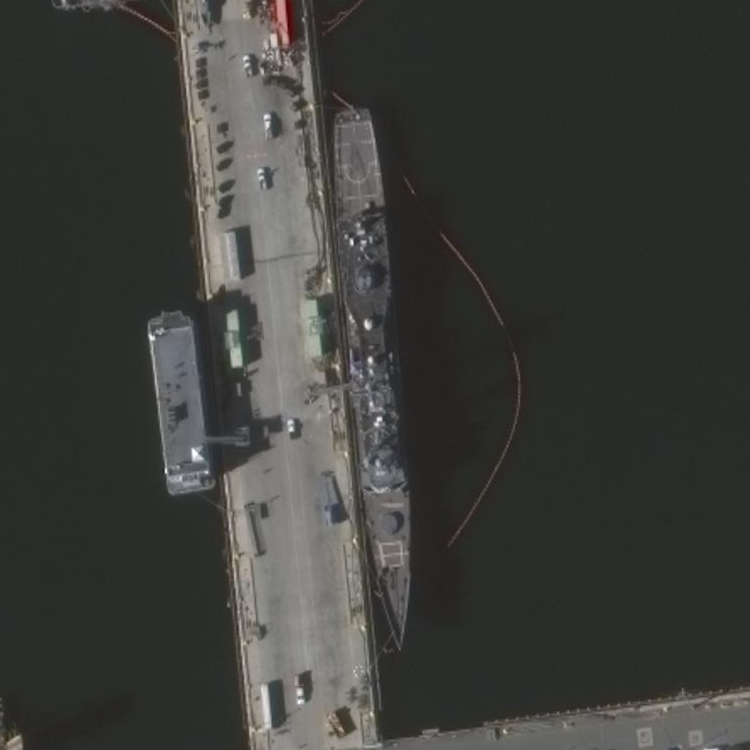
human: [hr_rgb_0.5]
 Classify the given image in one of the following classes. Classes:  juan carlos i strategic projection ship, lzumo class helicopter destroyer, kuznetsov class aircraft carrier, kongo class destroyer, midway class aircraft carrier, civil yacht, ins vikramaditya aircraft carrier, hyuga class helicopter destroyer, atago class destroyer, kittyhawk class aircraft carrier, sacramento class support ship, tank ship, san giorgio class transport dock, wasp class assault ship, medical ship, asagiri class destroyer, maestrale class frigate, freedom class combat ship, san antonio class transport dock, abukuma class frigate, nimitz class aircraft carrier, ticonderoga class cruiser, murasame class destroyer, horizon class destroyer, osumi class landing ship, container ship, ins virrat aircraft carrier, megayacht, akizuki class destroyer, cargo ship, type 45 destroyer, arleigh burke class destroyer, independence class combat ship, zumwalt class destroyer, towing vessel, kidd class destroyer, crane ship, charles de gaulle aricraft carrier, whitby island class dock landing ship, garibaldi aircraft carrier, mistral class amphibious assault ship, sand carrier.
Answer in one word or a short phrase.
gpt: Ticonderoga class cruiser